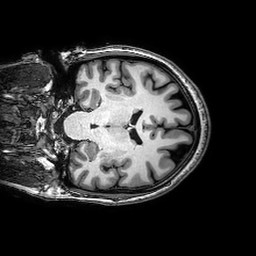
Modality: T1w
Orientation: coronal
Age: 30
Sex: female
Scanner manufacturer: philips
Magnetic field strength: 3 T
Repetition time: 0.008227 s
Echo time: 0.00377 s